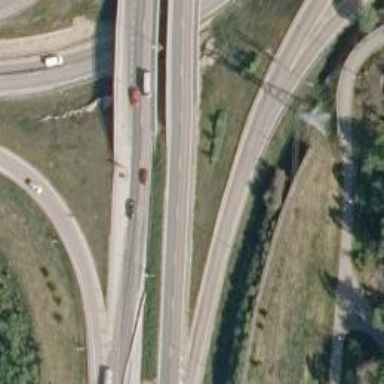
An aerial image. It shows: Trunk link road with asphalt surface.